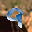
Label: 9